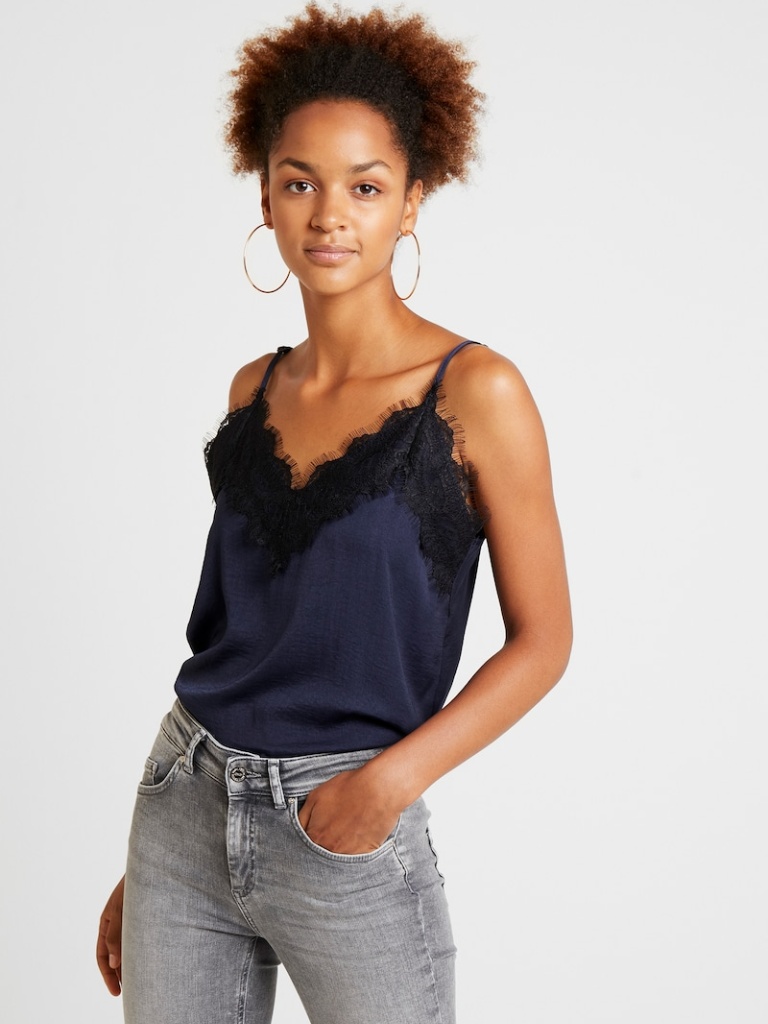
satin loose sleeveless hip length French Tucked v-neck camisole